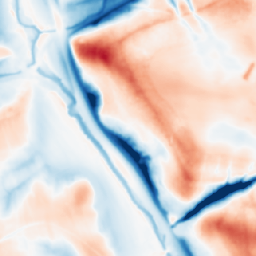
Category: multiscale
Decomposition family: dog_multiscale
Decomposition parameters: sigma_ratio: 2
n_scales: 4
base_sigma: 1
Upsampling method: area
Upsampling parameters: scale: 8
Upsampling scale: 8